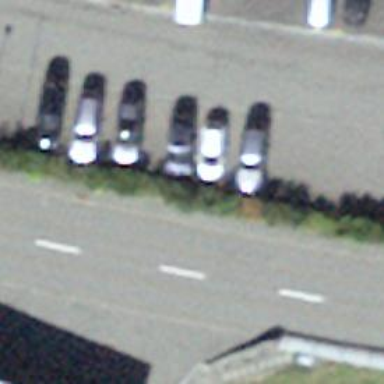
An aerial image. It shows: Parking area with surface.